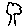
Label: tree